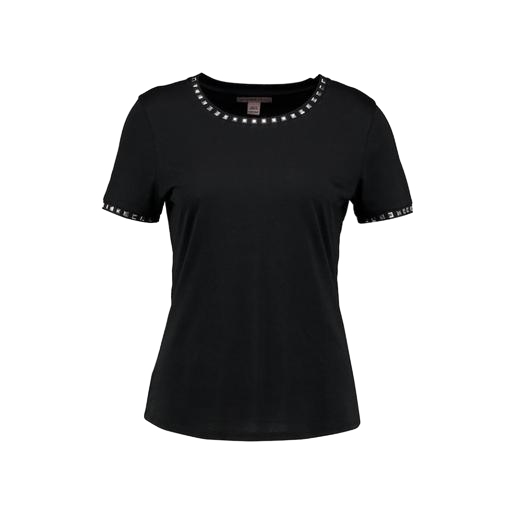
black embellished t-shirt, black studded detail t-shirt, black geo-print t-shirt only macy, white background